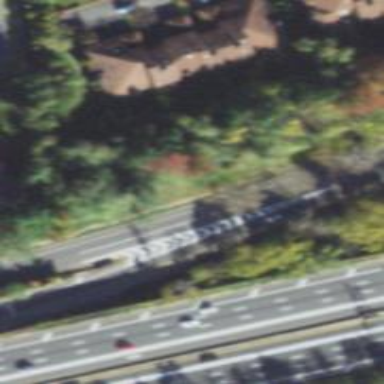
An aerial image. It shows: Asphalt motorway link.